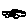
Label: car